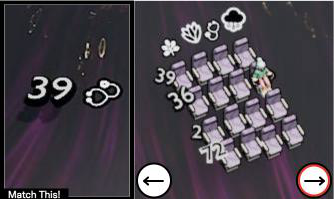
Task: seats
Answer: no